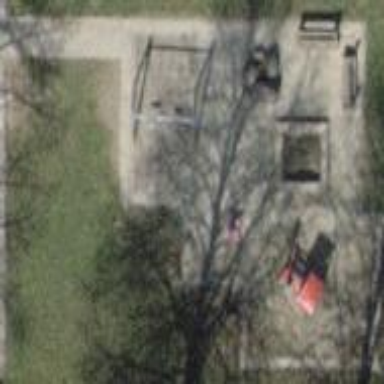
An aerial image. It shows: Playground area for leisure activities on the land.